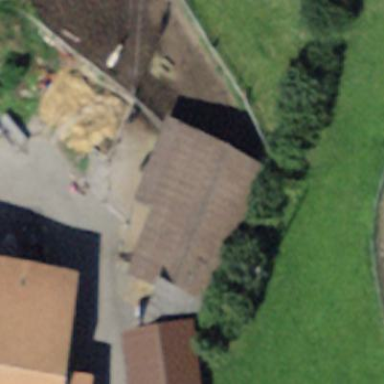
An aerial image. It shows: Rural barn.